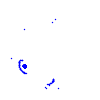
Particle: electron